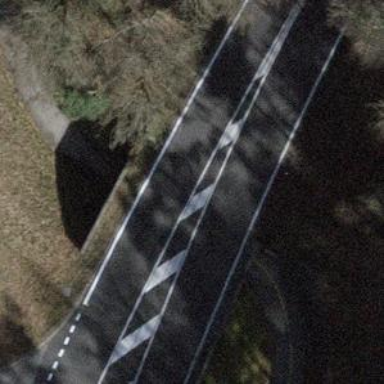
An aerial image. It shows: Asphalt road classified as primary highway.